Question: I made this small program :

I wanna know how to automatically call it, so that when I open the .py it shows up immediatly.
Please understand that I am a beginner in Python.
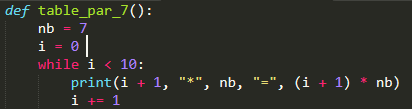
Answer: The right way to do this is to add the following statement in the end of the file:
'''
if __name__ == "__main__":
table_par_7()
'''
## Explanation
This will ensure that if you open the file directly (and thus makes it the main file), the function will run, but if another python file imports this file (thus this file isn't the main one), it wont run.